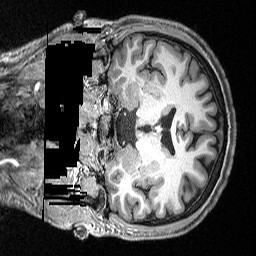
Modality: T1w
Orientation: coronal
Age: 27
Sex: male
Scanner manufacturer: siemens
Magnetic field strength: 3 T
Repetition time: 2.3 s
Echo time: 0.00298 s